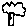
Label: tree